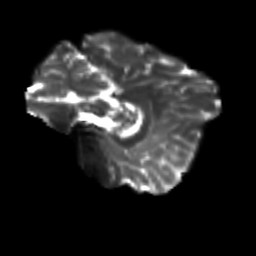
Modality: T2w
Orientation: sagittal
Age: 23
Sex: female
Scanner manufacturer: siemens
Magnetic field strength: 3 T
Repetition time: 3.5 s
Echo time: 0.113 s